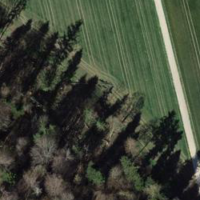
EUNIS habitat code: 52
Species observed at this site:
Helicoverpa armigera